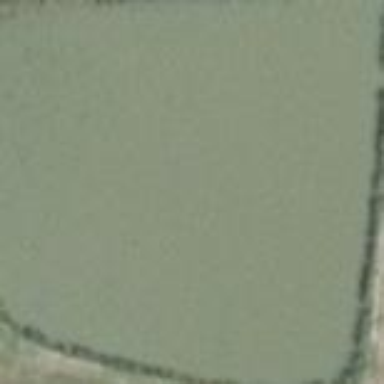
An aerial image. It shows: Peaceful pond surrounded by nature.